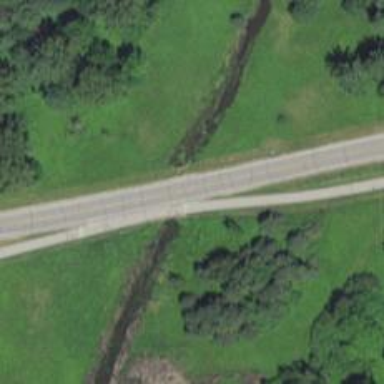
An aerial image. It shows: Unclassified road on bridge.